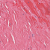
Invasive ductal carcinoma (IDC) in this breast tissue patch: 0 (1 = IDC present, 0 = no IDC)